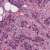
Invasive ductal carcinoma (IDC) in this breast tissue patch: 1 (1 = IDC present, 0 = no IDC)